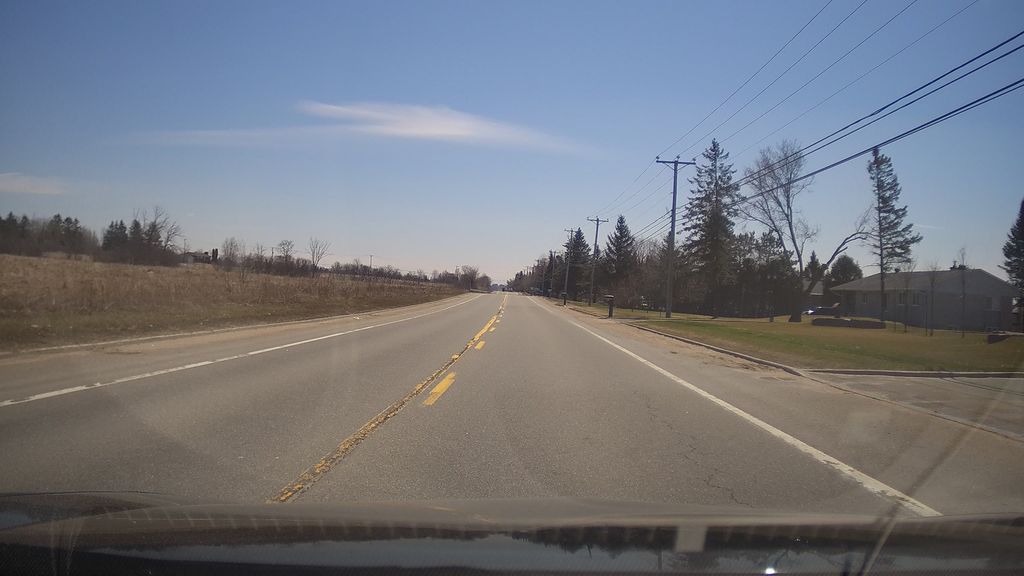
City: ottawa-gatineau